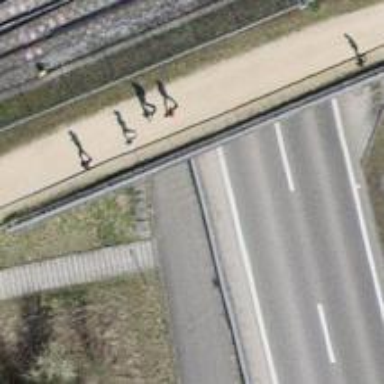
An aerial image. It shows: Set of steps on the road.